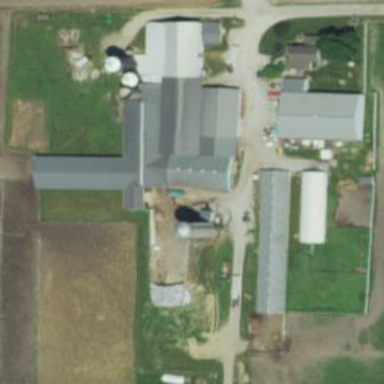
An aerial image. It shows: Farmyard area.